Brain MRI, t2w sequence, axial 2D slice.
Patient: age 23, sex F, weight 78 kg, height 1.78 m
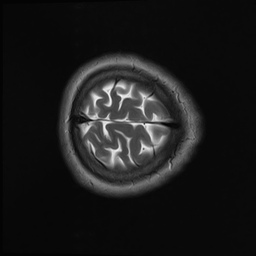